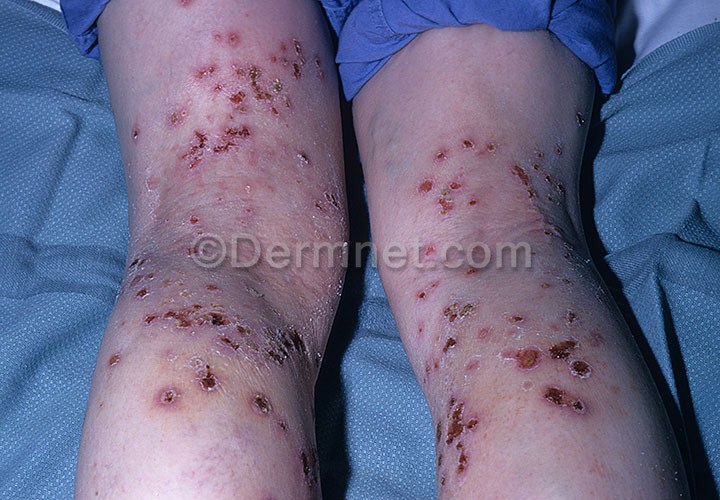
Disease: Warts Molluscum and other Viral Infections